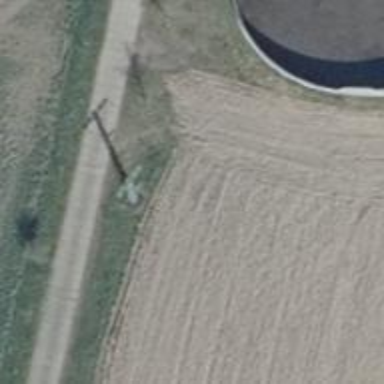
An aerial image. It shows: Power pole.